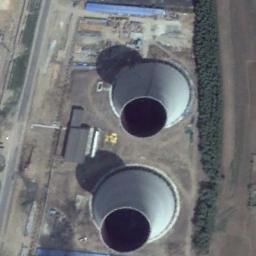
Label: thermal_power_station